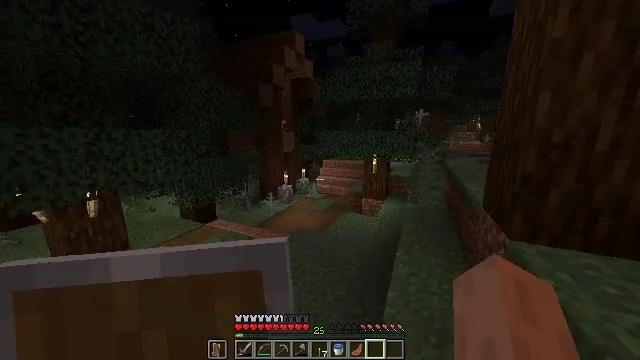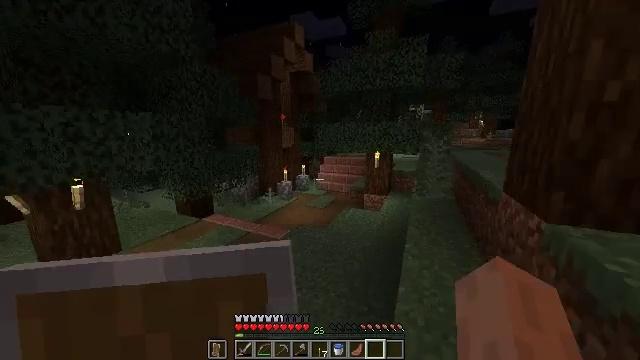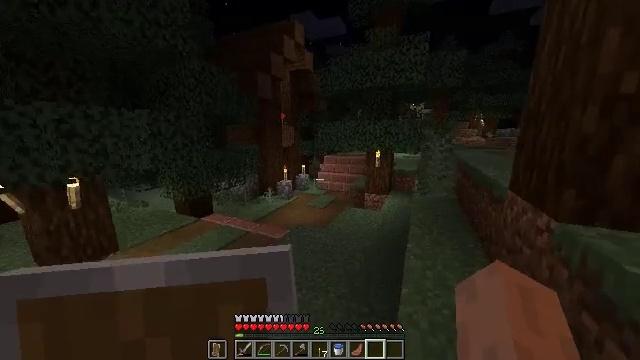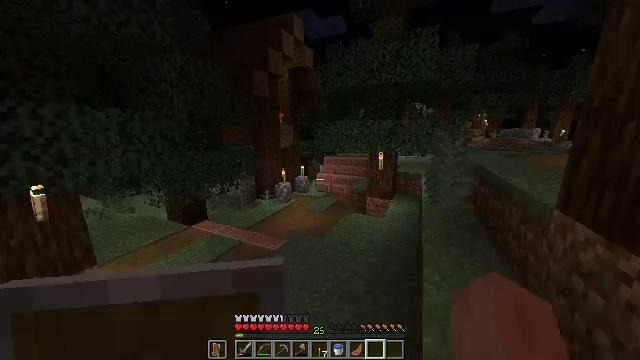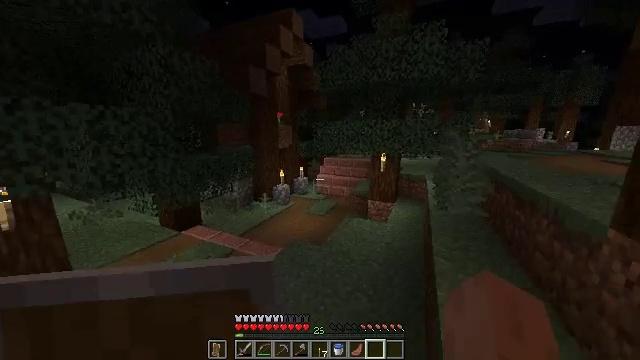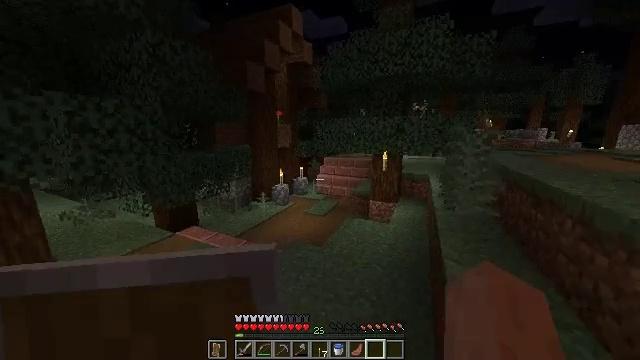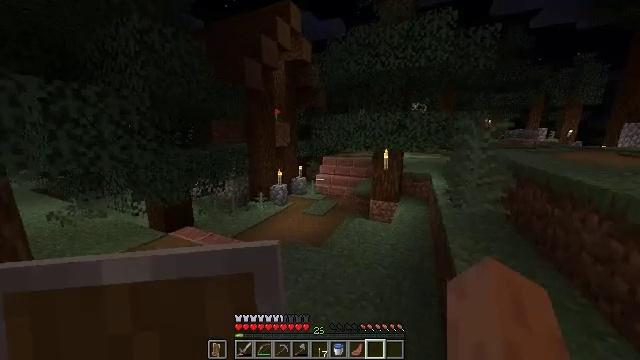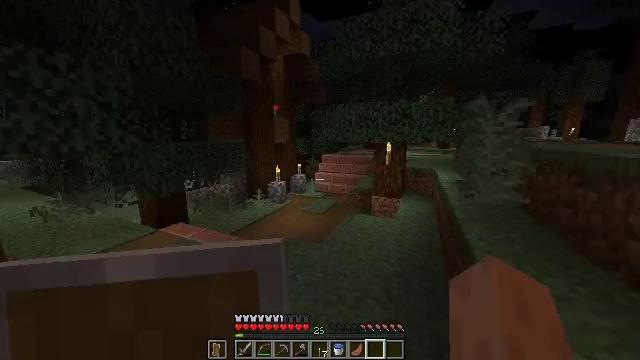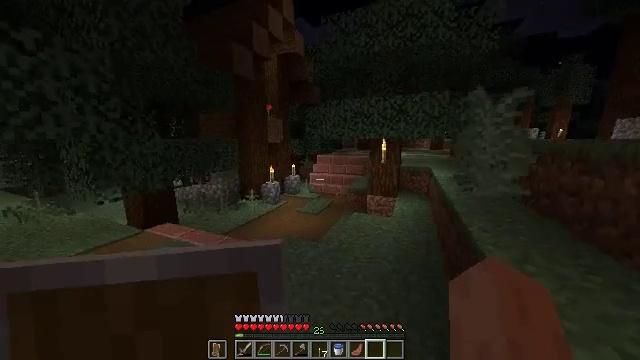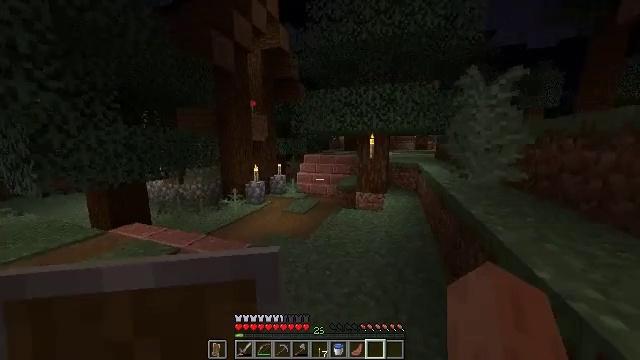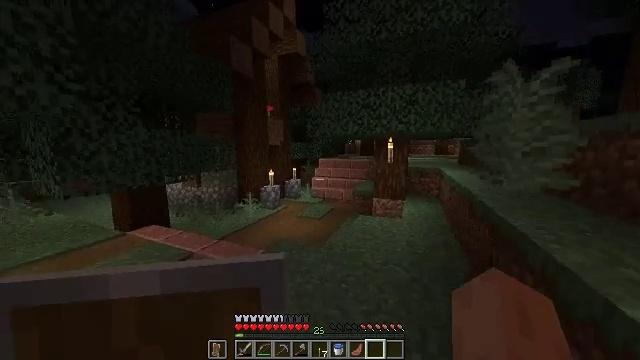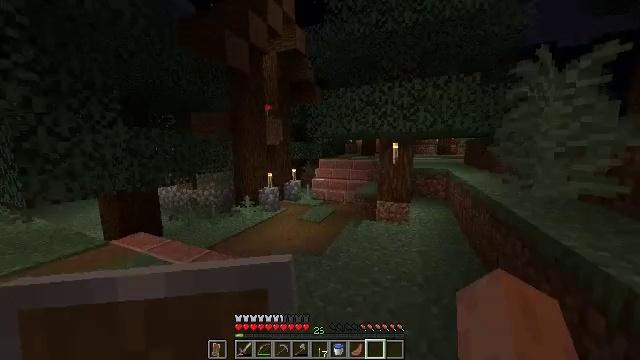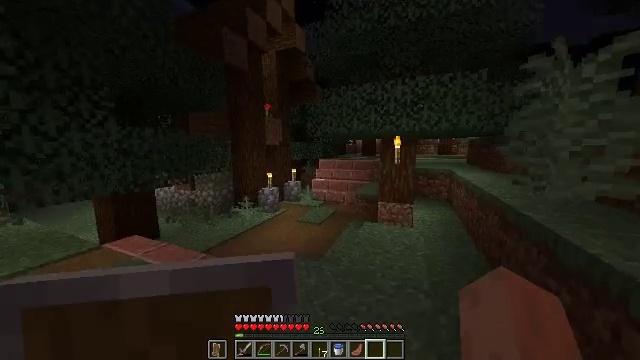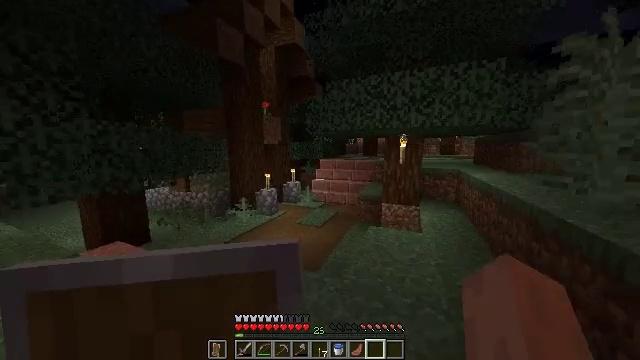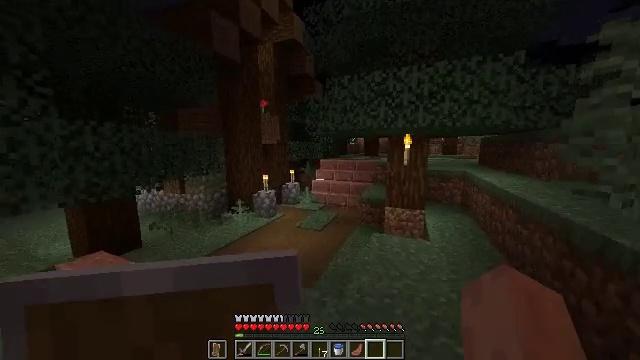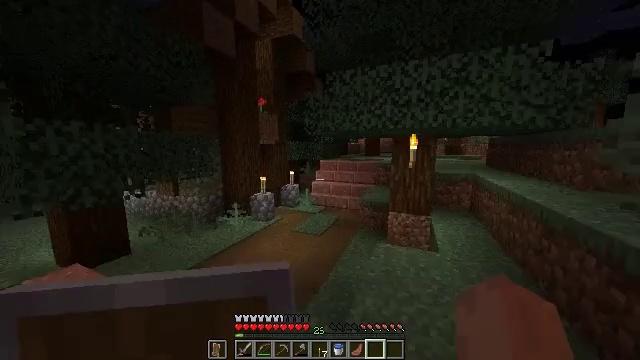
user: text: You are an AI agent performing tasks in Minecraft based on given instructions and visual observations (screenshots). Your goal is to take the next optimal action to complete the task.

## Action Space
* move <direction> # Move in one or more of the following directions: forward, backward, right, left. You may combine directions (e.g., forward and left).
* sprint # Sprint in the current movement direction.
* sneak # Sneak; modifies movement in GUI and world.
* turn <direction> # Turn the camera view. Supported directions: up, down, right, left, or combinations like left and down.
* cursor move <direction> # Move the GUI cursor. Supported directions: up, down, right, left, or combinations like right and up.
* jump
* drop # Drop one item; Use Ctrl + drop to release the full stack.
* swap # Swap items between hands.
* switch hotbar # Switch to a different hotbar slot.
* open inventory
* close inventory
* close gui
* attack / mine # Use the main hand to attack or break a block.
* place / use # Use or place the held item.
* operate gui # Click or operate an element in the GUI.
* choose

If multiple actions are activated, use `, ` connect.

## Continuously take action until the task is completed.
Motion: motion action
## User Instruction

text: Make an iron door with iron ingots in the crafting table.
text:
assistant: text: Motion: move forward, jump
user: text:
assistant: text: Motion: move forward
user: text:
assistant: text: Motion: move forward
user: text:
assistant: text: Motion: move forward
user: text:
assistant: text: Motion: move forward
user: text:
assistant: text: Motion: move forward
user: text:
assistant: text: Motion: move forward
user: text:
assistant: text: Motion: move forward, turn right
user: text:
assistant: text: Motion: move forward, turn right and up
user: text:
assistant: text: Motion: move forward, turn left and up
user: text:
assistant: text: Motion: move forward
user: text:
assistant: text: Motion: move forward
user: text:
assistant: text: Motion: move forward
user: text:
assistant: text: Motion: move forward, sprint
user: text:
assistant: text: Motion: move forward, sprint
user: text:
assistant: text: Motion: move forward
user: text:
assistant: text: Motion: move forward
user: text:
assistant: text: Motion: move forward
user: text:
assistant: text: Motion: move forward
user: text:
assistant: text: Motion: move forward
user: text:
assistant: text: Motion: move forward
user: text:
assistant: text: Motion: move forward
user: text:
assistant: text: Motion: move forward, turn left
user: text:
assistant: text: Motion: move forward, turn left and up
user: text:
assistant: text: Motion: move forward
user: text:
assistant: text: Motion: move forward
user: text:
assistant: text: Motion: move forward
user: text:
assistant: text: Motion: move forward
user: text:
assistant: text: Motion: move forward
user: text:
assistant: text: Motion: move forward